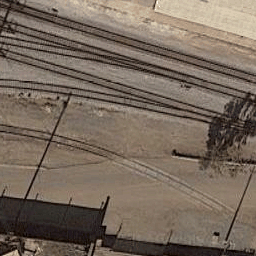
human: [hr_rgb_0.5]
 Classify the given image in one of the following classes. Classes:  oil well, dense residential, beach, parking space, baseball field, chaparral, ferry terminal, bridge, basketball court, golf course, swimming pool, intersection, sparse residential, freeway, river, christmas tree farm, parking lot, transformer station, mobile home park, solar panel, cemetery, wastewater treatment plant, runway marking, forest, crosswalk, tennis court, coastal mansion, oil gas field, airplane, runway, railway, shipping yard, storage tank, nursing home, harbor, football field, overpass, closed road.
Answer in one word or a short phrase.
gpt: railway